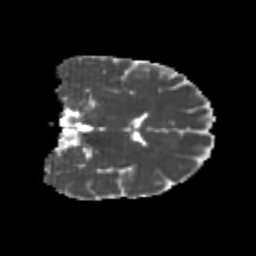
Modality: MD
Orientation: coronal
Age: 22
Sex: female
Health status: healthy
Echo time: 0.074 s